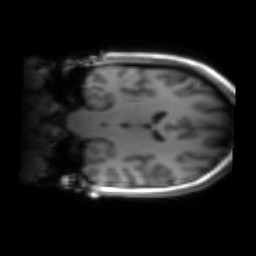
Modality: inplaneT1
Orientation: coronal
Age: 26
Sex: female
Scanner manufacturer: siemens
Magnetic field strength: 3 T
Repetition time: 1.2 s
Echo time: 0.00251 s